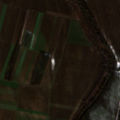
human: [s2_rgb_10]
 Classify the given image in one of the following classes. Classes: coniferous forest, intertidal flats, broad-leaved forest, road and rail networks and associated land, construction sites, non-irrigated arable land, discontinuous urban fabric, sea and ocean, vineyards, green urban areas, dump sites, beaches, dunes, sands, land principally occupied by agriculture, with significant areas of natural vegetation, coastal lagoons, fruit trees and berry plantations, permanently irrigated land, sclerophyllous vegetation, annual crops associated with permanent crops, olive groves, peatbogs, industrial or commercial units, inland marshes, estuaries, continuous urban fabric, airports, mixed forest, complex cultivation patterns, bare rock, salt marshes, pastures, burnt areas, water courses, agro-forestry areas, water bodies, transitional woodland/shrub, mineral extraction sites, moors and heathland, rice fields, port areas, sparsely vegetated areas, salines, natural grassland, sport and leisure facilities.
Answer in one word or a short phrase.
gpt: non-irrigated arable land, broad-leaved forest, transitional woodland/shrub